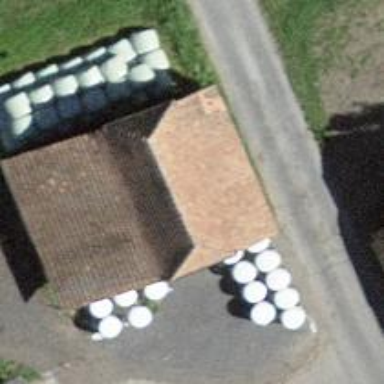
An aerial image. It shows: Barn.